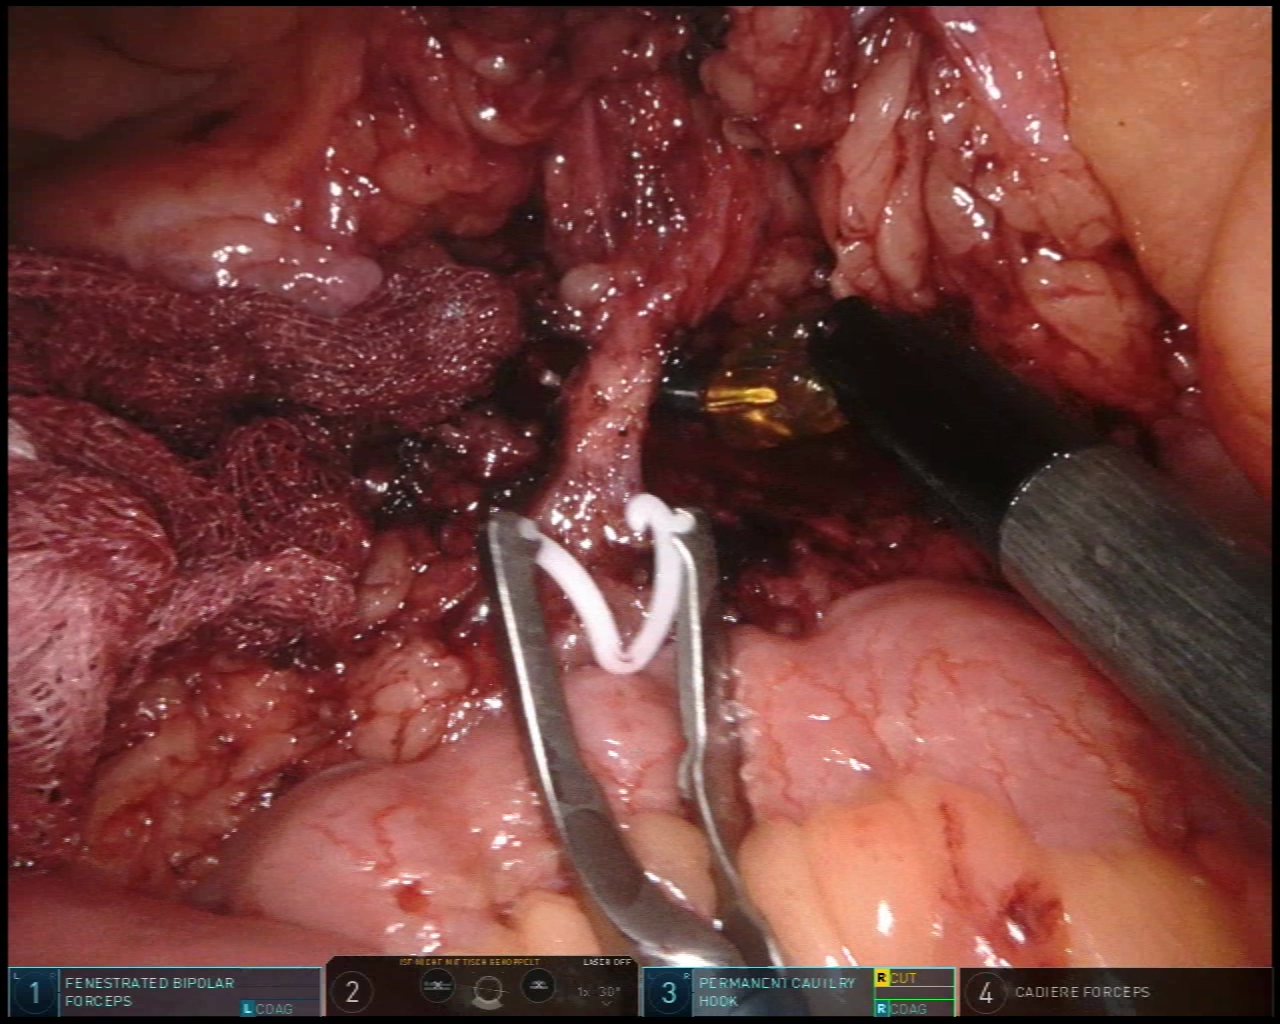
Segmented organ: small_intestine
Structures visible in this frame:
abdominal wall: no
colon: no
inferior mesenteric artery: yes
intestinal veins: no
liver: no
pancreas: no
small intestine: yes
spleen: no
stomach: no
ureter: no
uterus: no
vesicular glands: no